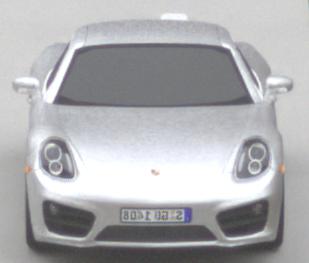
Make: Porsche
Model: Cayman
Detailed model: Cayman (981C)
Model produced from: 2013/03
Model produced until: 2014/04
Doors: 2
Color: white
Road condition: dry road
Daytime: midday
Contrast: low contrast